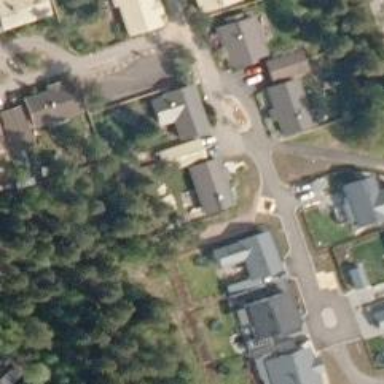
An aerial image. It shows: Living street.